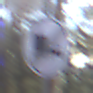
Verkehrszeichen: EndeUeberholverbotKraftfahrzeuge
Umgebung: Outdoor, Nature
Tageszeit: MorningAfternoon
Wetter: Clear
Licht: Natural
Jahreszeit: Winter
Kontrast: HighContrast